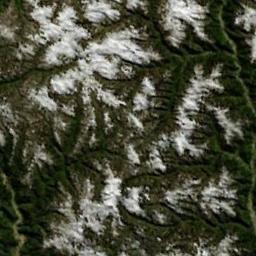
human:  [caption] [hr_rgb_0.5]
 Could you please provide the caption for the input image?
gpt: The snow berg is consist of green plants,Bare land and white snow .

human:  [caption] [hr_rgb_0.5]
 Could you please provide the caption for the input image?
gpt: The snowberg is partly covered with snow and ice in the top and partly covered with vegetation .

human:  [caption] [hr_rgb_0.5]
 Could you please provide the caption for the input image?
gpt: The snowberg is covered with snow .

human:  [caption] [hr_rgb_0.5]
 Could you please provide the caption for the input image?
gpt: The snow on the snowy mountains is distributed at the junction of brown and green mountains .

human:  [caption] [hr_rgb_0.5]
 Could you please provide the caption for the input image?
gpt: There are some snowbergs and rivers .